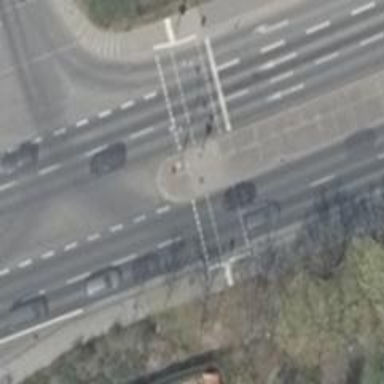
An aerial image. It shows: Asphalt footway with crossing controlled by traffic signals. The crossing includes island.